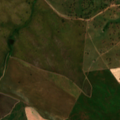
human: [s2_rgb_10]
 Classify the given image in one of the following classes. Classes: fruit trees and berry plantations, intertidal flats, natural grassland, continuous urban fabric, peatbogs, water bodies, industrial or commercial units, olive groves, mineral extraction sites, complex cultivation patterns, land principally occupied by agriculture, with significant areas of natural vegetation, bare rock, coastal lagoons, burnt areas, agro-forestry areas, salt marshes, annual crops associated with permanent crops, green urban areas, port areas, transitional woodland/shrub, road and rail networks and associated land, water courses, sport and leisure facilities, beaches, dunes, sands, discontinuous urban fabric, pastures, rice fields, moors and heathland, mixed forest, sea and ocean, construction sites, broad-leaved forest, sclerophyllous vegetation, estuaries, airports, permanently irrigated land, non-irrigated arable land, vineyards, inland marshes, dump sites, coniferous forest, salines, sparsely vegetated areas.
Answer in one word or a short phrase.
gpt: continuous urban fabric